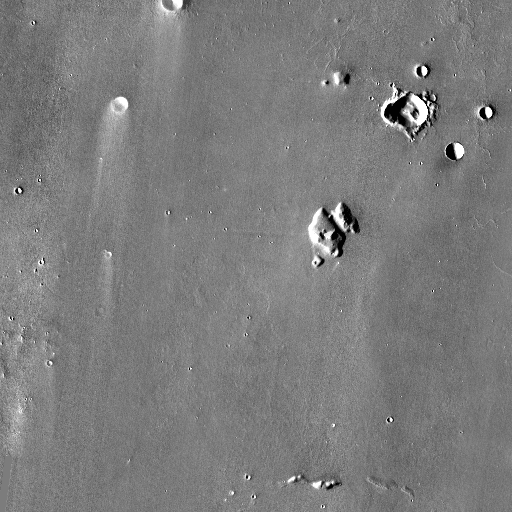
Crater classes present: Background, Other